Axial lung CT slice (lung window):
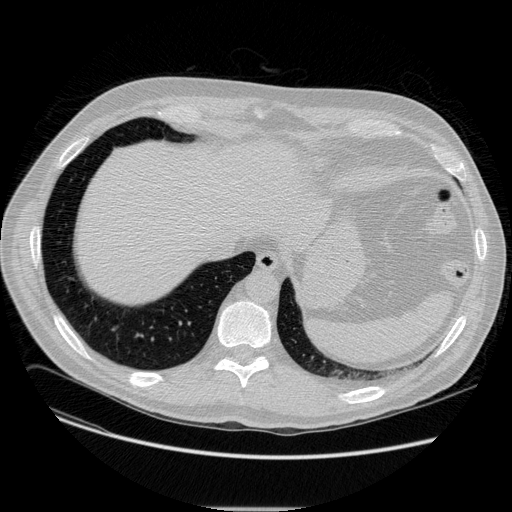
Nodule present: no